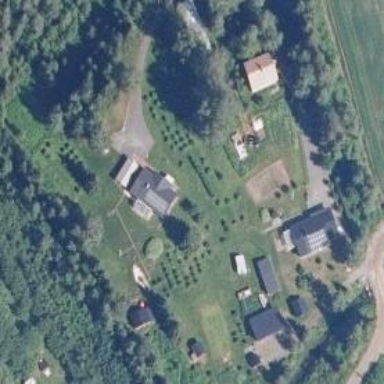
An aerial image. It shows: Farmyard area.